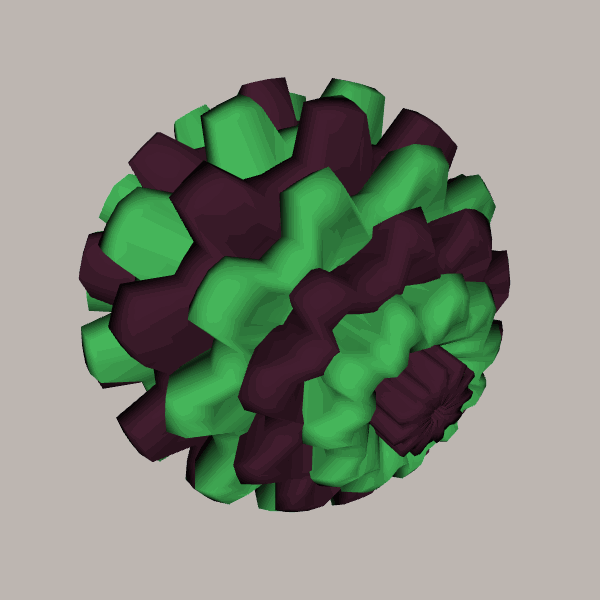
Background: light